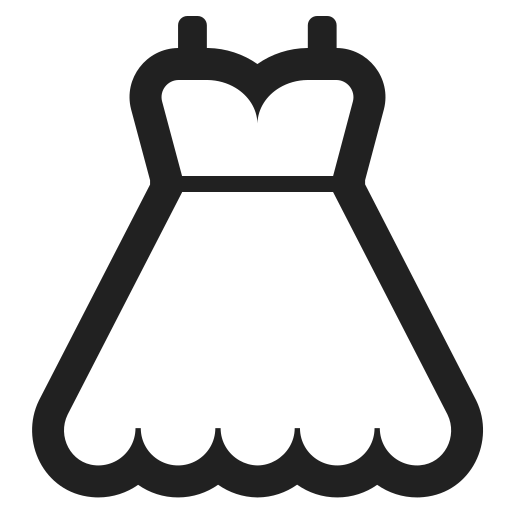
dress high contrast